Question: In my winform application want to cover full computer monitor. But, windows 7 task bar visible.
how to code Monitor fit application in winform?

thanks in advance!.
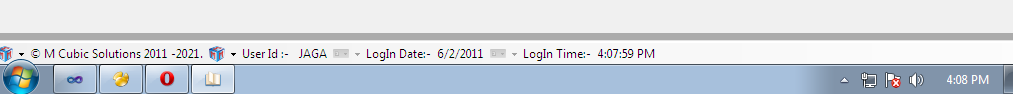
Answer: its already answered here
<URL>